Question: I am trying to implement an Expandable listView in a fragment. There are no errors coming and when I try to log the output from both the 'List<String>' and 'HashMap<String, List<String>>', I get the actual data logged.
The issue I am getting is when I show the actual Expandable Listview in the fragment. Only the first item of the list is being shown and I cannot expand it (as per screenshot below):
.
This is the code I am using:
'''
public static class LineupFragment extends Fragment {
ExpandableListAdapter listAdapter;
ExpandableListView expListView;
List<String> listDataHeader;
HashMap<String, List<String>> listDataChild;
@Override
public View onCreateView(LayoutInflater inflater, ViewGroup container, Bundle savedInstanceState) {
View rootView = inflater.inflate(R.layout.fragment_lineup, null);
expListView = (ExpandableListView) rootView.findViewById(R.id.expListView);
prepareListData();
listAdapter = new ExpandableListAdapter(getActivity(), listDataHeader, listDataChild);
expListView.setAdapter(listAdapter);
Log.i("groups", listDataHeader.toString());
Log.i("details", listDataChild.toString());
// Listview Group click listener
expListView.setOnGroupClickListener(new OnGroupClickListener() {
@Override
public boolean onGroupClick(ExpandableListView parent, View v,int groupPosition, long id) {
// Toast.makeText(getApplicationContext(),
// "Group Clicked " + listDataHeader.get(groupPosition),
// Toast.LENGTH_SHORT).show();
return false;
}
});
// Listview Group expanded listener
expListView.setOnGroupExpandListener(new OnGroupExpandListener() {
@Override
public void onGroupExpand(int groupPosition) {
Toast.makeText(getActivity().getApplicationContext(),listDataHeader.get(groupPosition) + " Expanded",Toast.LENGTH_SHORT).show();
}
});
// Listview Group collasped listener
expListView.setOnGroupCollapseListener(new OnGroupCollapseListener() {
@Override
public void onGroupCollapse(int groupPosition) {
Toast.makeText(getActivity().getApplicationContext(),listDataHeader.get(groupPosition) + " Collapsed",Toast.LENGTH_SHORT).show();
}
});
// Listview on child click listener
expListView.setOnChildClickListener(new OnChildClickListener() {
@Override
public boolean onChildClick(ExpandableListView parent, View v,
int groupPosition, int childPosition, long id) {
Toast.makeText(getActivity().getApplicationContext(),listDataHeader.get(groupPosition) + " : " + listDataChild.get(listDataHeader.get(groupPosition)).get(childPosition), Toast.LENGTH_SHORT).show();
return false;
}
});
return rootView;
}
private void prepareListData() {
listDataHeader = new ArrayList<String>();
listDataChild = new HashMap<String, List<String>>();
// Adding child data
listDataHeader.add("Top 250");
listDataHeader.add("Now Showing");
listDataHeader.add("Coming Soon..");
// Adding child data
List<String> top250 = new ArrayList<String>();
top250.add("The Shawshank Redemption");
top250.add("The Godfather");
top250.add("The Godfather: Part II");
top250.add("Pulp Fiction");
top250.add("The Good, the Bad and the Ugly");
top250.add("The Dark Knight");
top250.add("12 Angry Men");
List<String> nowShowing = new ArrayList<String>();
nowShowing.add("The Conjuring Despicable Me TurboGrown Ups 2 Red 2 the Wolverine The Conjuring Despicable Me TurboGrown Ups 2 Red 2 the Wolverine");
List<String> comingSoon = new ArrayList<String>();
comingSoon.add("2 Guns");
comingSoon.add("The Smurfs 2");
comingSoon.add("The Spectacular Now");
comingSoon.add("The Canyons");
comingSoon.add("Europa Report");
listDataChild.put(listDataHeader.get(0), top250); // Header, Child data
listDataChild.put(listDataHeader.get(1), nowShowing);
listDataChild.put(listDataHeader.get(2), comingSoon);
}
**Adapter class**
public class ExpandableListAdapter extends BaseExpandableListAdapter {
private Activity _context;
private List<String> _listDataHeader; // header titles
// child data in format of header title, child title
private HashMap<String, List<String>> _listDataChild;
public ExpandableListAdapter(Activity context, List<String> listDataHeader,
HashMap<String, List<String>> listChildData) {
this._context = context;
this._listDataHeader = listDataHeader;
this._listDataChild = listChildData;
}
@Override
public Object getChild(int groupPosition, int childPosititon) {
return this._listDataChild.get(this._listDataHeader.get(groupPosition))
.get(childPosititon);
}
@Override
public long getChildId(int groupPosition, int childPosition) {
return childPosition;
}
@Override
public View getChildView(int groupPosition, final int childPosition,
boolean isLastChild, View convertView, ViewGroup parent) {
final String childText = (String) getChild(groupPosition, childPosition);
if (convertView == null) {
LayoutInflater infalInflater = (LayoutInflater) this._context
.getSystemService(Context.LAYOUT_INFLATER_SERVICE);
convertView = infalInflater.inflate(R.layout.list_item, null);
}
TextView txtListChild = (TextView) convertView.findViewById(R.id.lblListItem);
txtListChild.setText(childText);
return convertView;
}
@Override
public int getChildrenCount(int groupPosition) {
return this._listDataChild.get(this._listDataHeader.get(groupPosition))
.size();
}
@Override
public Object getGroup(int groupPosition) {
return this._listDataHeader.get(groupPosition);
}
@Override
public int getGroupCount() {
return this._listDataHeader.size();
}
@Override
public long getGroupId(int groupPosition) {
return groupPosition;
}
@Override
public View getGroupView(int groupPosition, boolean isExpanded,
View convertView, ViewGroup parent) {
String headerTitle = (String) getGroup(groupPosition);
if (convertView == null) {
LayoutInflater infalInflater = (LayoutInflater) this._context
.getSystemService(Context.LAYOUT_INFLATER_SERVICE);
convertView = infalInflater.inflate(R.layout.list_group, null);
}
TextView lblListHeader = (TextView) convertView.findViewById(R.id.lblListHeader);
lblListHeader.setTypeface(null, Typeface.BOLD);
lblListHeader.setText(headerTitle);
return convertView;
}
@Override
public boolean hasStableIds() {
return false;
}
@Override
public boolean isChildSelectable(int groupPosition, int childPosition) {
return true;
}
}
}
'''
Edit: This is the code for the 'fragment_lineup.xml' file:
'''
<LinearLayout xmlns:android="http://schemas.android.com/apk/res/android"
android:id="@+id/LinearLayout2"
android:layout_width="match_parent"
android:layout_height="match_parent"
android:background="@drawable/bg_black"
android:orientation="vertical" >
<ExpandableListView
android:id="@+id/expListView"
android:layout_width="match_parent"
android:layout_height="310dp"
android:layout_weight="0.14" >
</ExpandableListView>
</LinearLayout>
'''
Then I have two other lavout files for a custom layout.
One for the '**list_group.xml**':
'''
<LinearLayout xmlns:android="http://schemas.android.com/apk/res/android"
xmlns:tools="http://schemas.android.com/tools"
android:layout_width="fill_parent"
android:layout_height="wrap_content"
android:background="@drawable/bg_black"
android:orientation="horizontal" >
<LinearLayout
android:layout_width="52dp"
android:layout_height="52dp"
android:orientation="vertical" >
<ImageView
android:id="@+id/photo"
android:layout_width="match_parent"
android:layout_height="match_parent"
android:contentDescription="@string/app_name"
android:fitsSystemWindows="true" />
</LinearLayout>
<LinearLayout
android:layout_width="match_parent"
android:layout_height="52dp"
android:orientation="vertical" >
<TextView
android:id="@+id/lblListHeader"
android:layout_width="match_parent"
android:layout_height="match_parent"
android:gravity="center_vertical"
android:paddingLeft="6dip"
android:paddingTop="6dip"
android:textColor="#CC0000"
android:textSize="20dp"
android:textStyle="bold"
tools:ignore="SpUsage" />
</LinearLayout>
</LinearLayout>
'''
And the other for the '**list_item.xml**':
'''
<LinearLayout xmlns:android="http://schemas.android.com/apk/res/android"
android:layout_width="match_parent"
android:layout_height="120dp"
android:orientation="vertical" >
<TextView
android:id="@+id/lblListItem"
android:layout_width="fill_parent"
android:layout_height="wrap_content"
android:background="@color/white"
android:paddingBottom="5dp"
android:paddingLeft="?android:attr/expandableListPreferredChildPaddingLeft"
android:paddingTop="5dp"
android:textSize="13sp" />
</LinearLayout>
'''
Kindly note that I need to use a fragment because this class is part of a larger app which I am developing, and uses tabs. The whole code works fine in an activity.
I am suspecting that my issue is in the adapter class.
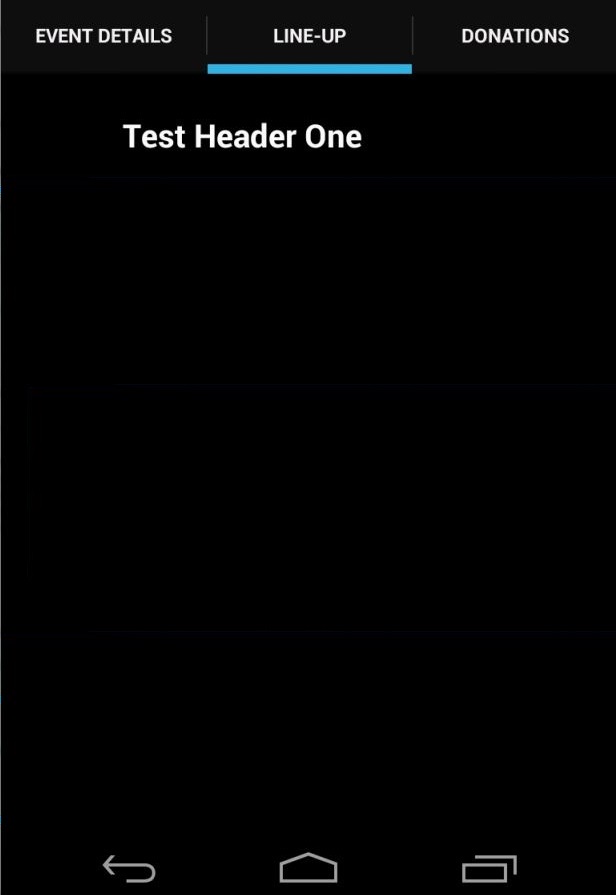
Answer: I have finally found out how this can be made. I am pasting the code below for anyone who has been encountering the same problem. Feel free to use:
'''
public static class LineupFragment extends Fragment {
View rootView;
ExpandableListView lv;
private String[] groups;
private String[][] children;
public LineupFragment() {
}
public void onCreate(Bundle savedInstanceState) {
super.onCreate(savedInstanceState);
groups = new String[] { "Test Header 1", "Test Header 2", "Test Header 3", "Test Header 4" };
children = new String [][] {
{ "s simply dummy text of the printing and typesetting industry. Lorem Ipsum has been the industry's standard dummy text ever since the 1500s, when an unknown printer took a galley of type and scrambled it to make a type specimen book. It has survived not only five centuries, but also the leap into electronic typesetting, remaining essentially unchanged. It was popularised in the 1960s with the release of Letraset sheets containing Lorem Ipsum passages, and more recently with desktop publishing software like Aldus PageMaker including versions of Lorem Ipsum." },
{ "Contrary to popular belief, Lorem Ipsum is not simply random text. It has roots in a piece of classical Latin literature from 45 BC, making it over 2000 years old. Richard McClintock, a Latin professor at Hampden-Sydney College in Virginia, looked up one of the more obscure Latin words, consectetur, from a Lorem Ipsum passage, and going through the cites of the word in classical literature, discovered the undoubtable source. Lorem Ipsum comes from sections 1.10.32 and 1.10.33 of comes from a line in section 1.10.32." },
{ "It is a long established fact that a reader will be distracted by the readable content of a page when looking at its layout. The point of using Lorem Ipsum is that it has a more-or-less normal distribution of letters, as opposed to using 'Content here, content here', making it look like readable English. Many desktop publishing packages and web page editors now use Lorem Ipsum as their default model text, and a search for 'lorem ipsum' will uncover many web sites still in their infancy. Various versions have evolved over the years, sometimes by accident, sometimes on purpose (injected humour and the like)." },
{ "There are many variations of passages of Lorem Ipsum available, but the majority have suffered alteration in some form, by injected humour, or randomised words which don't look even slightly believable. If you are going to use a passage of Lorem Ipsum, you need to be sure there isn't anything embarrassing hidden in the middle of text. All the Lorem Ipsum generators on the Internet tend to repeat predefined chunks as necessary, making this the first true generator on the Internet. It uses a dictionary of over 200 Latin words, combined with a handful of model sentence structures, to generate Lorem Ipsum which looks reasonable. The generated Lorem Ipsum is therefore always free from repetition, injected humour, or non-characteristic words etc." }
};
}
@Override
public View onCreateView(LayoutInflater inflater, ViewGroup container, Bundle savedInstanceState) {
rootView = inflater.inflate(R.layout.fragment_lineup, container, false);
return rootView;
}
@Override
public void onViewCreated(View view, Bundle savedInstanceState) {
super.onViewCreated(view, savedInstanceState);
lv = (ExpandableListView) view.findViewById(R.id.expListView);
lv.setAdapter(new ExpandableListAdapter(groups, children));
lv.setGroupIndicator(null);
}
public class ExpandableListAdapter extends BaseExpandableListAdapter {
private final LayoutInflater inf;
private String[] groups;
private String[][] children;
public ExpandableListAdapter(String[] groups, String[][] children) {
this.groups = groups;
this.children = children;
inf = LayoutInflater.from(getActivity());
}
@Override
public int getGroupCount() {
return groups.length;
}
@Override
public int getChildrenCount(int groupPosition) {
return children[groupPosition].length;
}
@Override
public Object getGroup(int groupPosition) {
return groups[groupPosition];
}
@Override
public Object getChild(int groupPosition, int childPosition) {
return children[groupPosition][childPosition];
}
@Override
public long getGroupId(int groupPosition) {
return groupPosition;
}
@Override
public long getChildId(int groupPosition, int childPosition) {
return childPosition;
}
@Override
public boolean hasStableIds() {
return true;
}
@Override
public View getChildView(int groupPosition, final int childPosition, boolean isLastChild, View convertView, ViewGroup parent) {
ViewHolder holder;
if (convertView == null) {
convertView = inf.inflate(R.layout.list_item, parent, false);
holder = new ViewHolder();
holder.text = (TextView) convertView.findViewById(R.id.lblListItem);
convertView.setTag(holder);
} else {
holder = (ViewHolder) convertView.getTag();
}
holder.text.setText(getChild(groupPosition, childPosition).toString());
return convertView;
}
@Override
public View getGroupView(int groupPosition, boolean isExpanded, View convertView, ViewGroup parent) {
ViewHolder holder;
if (convertView == null) {
convertView = inf.inflate(R.layout.list_group, parent, false);
holder = new ViewHolder();
holder.text = (TextView) convertView.findViewById(R.id.lblListHeader);
convertView.setTag(holder);
} else {
holder = (ViewHolder) convertView.getTag();
}
holder.text.setText(getGroup(groupPosition).toString());
return convertView;
}
@Override
public boolean isChildSelectable(int groupPosition, int childPosition) {
return true;
}
private class ViewHolder {
TextView text;
}
}
'''
And this is how the new layout now looks:

Feel free to use this in your code and hope I have helped you somehow :)